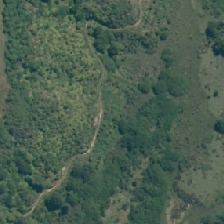
Land cover: herbaceous_freshwater_vege